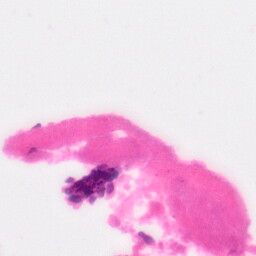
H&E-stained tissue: Colon